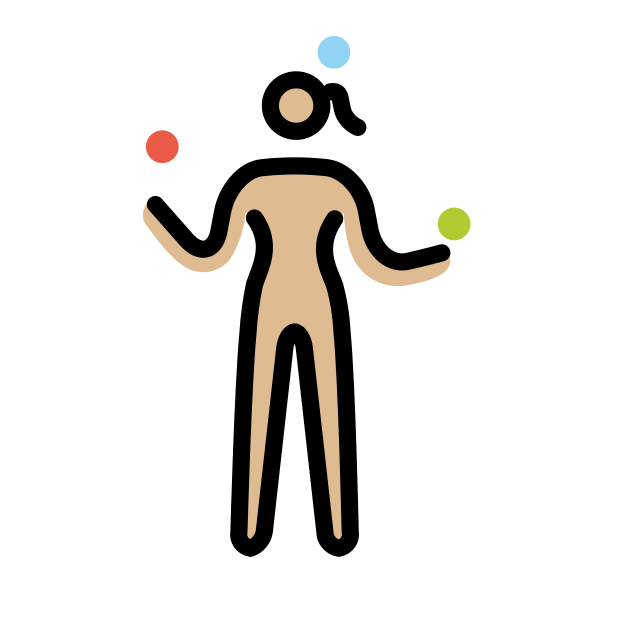
woman juggling: medium-light skin tone